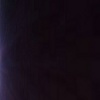
Label: space